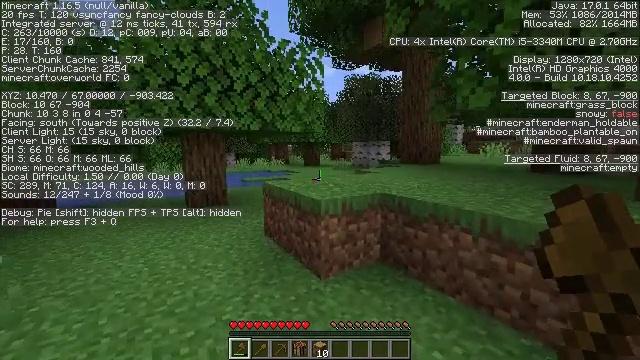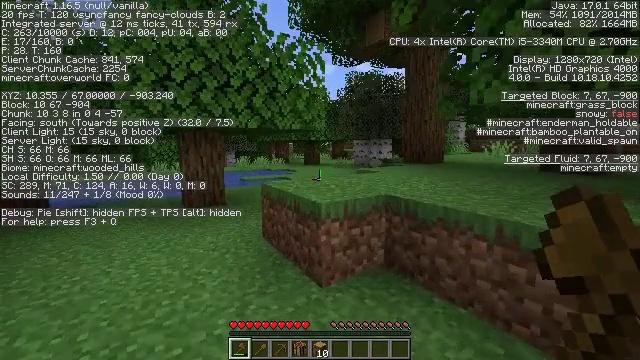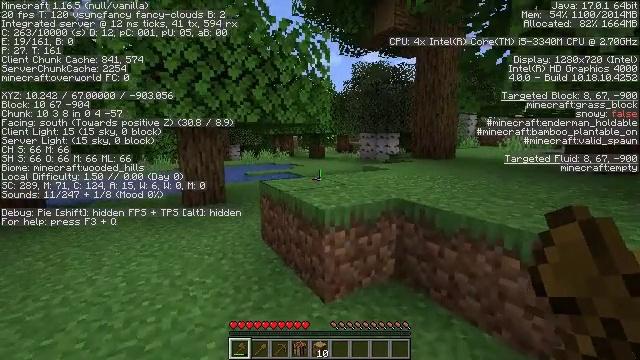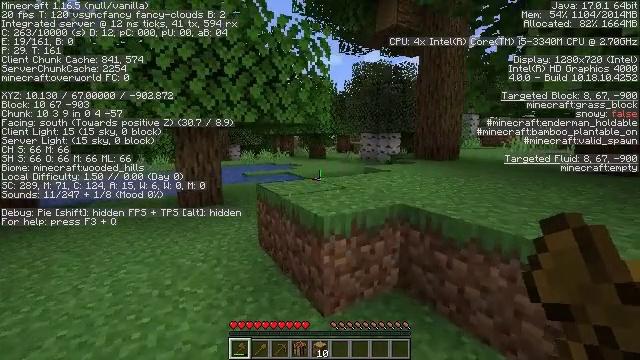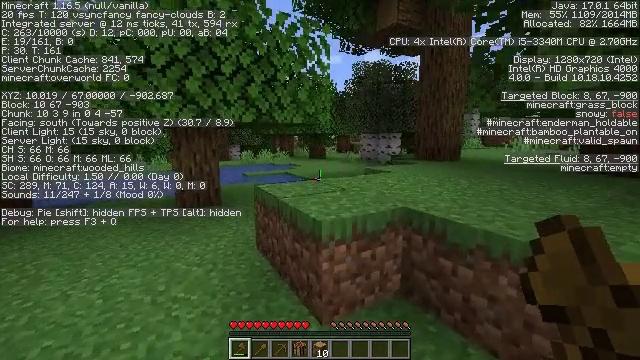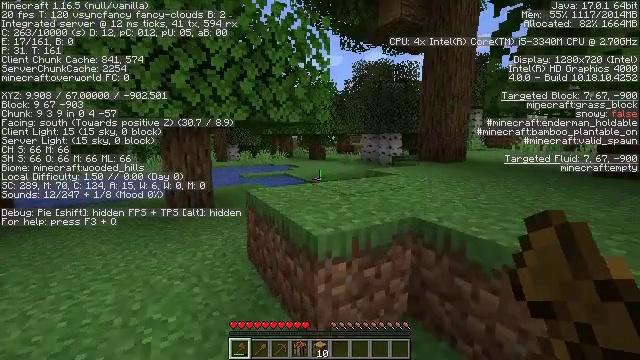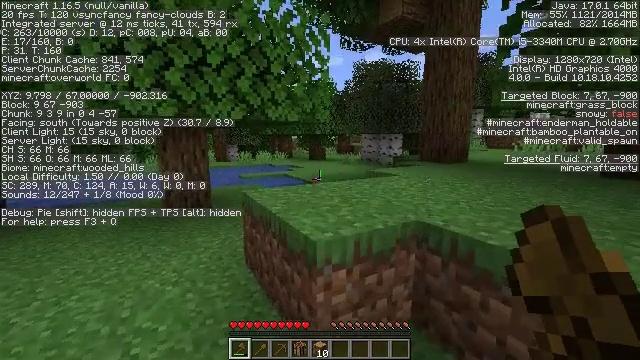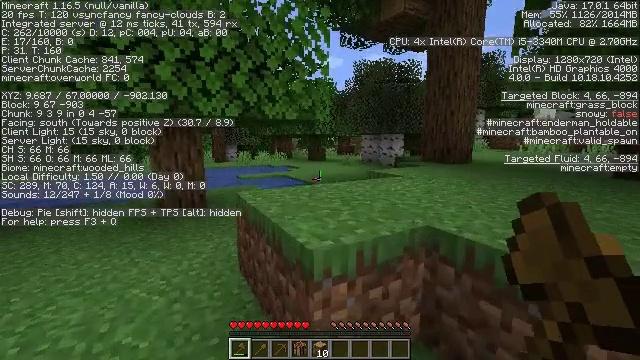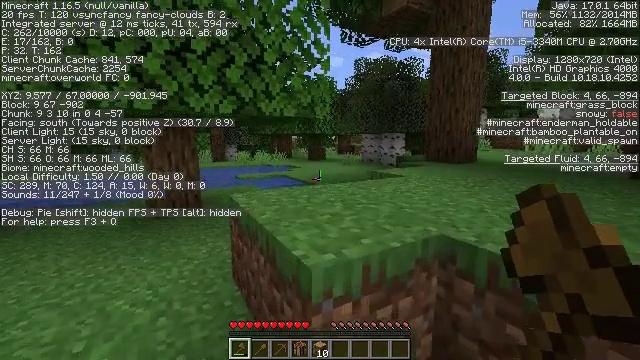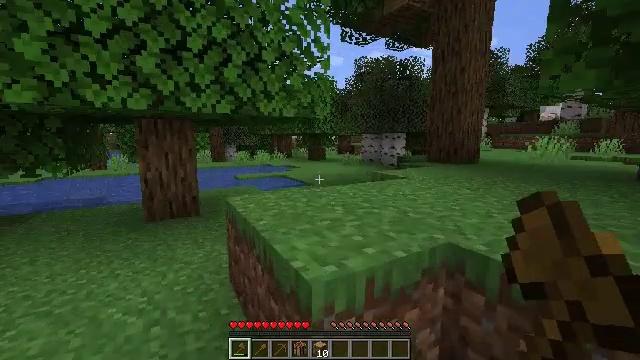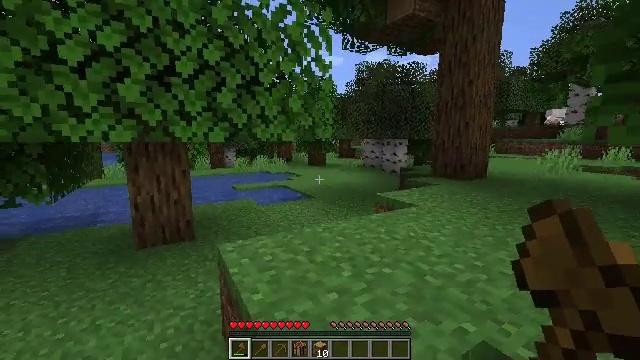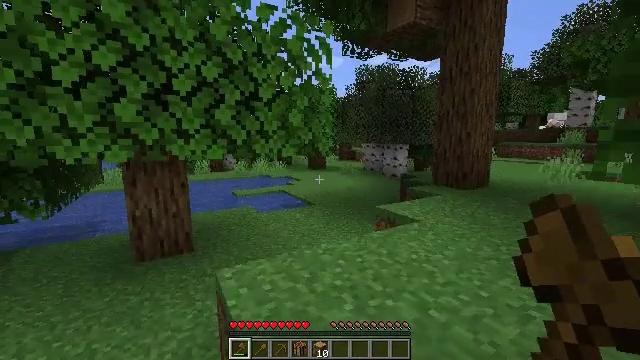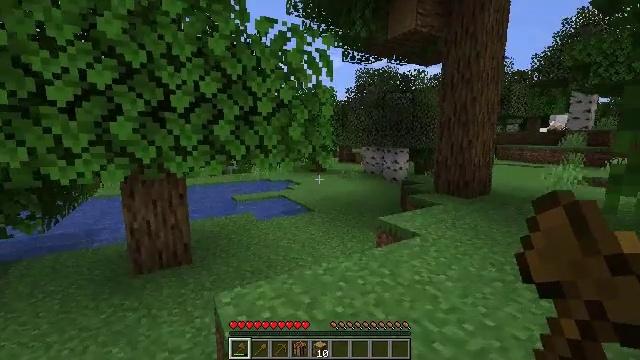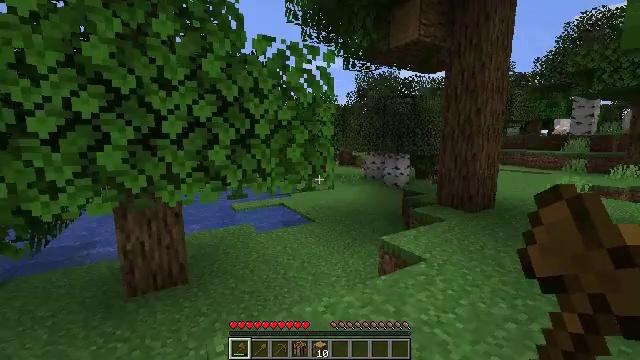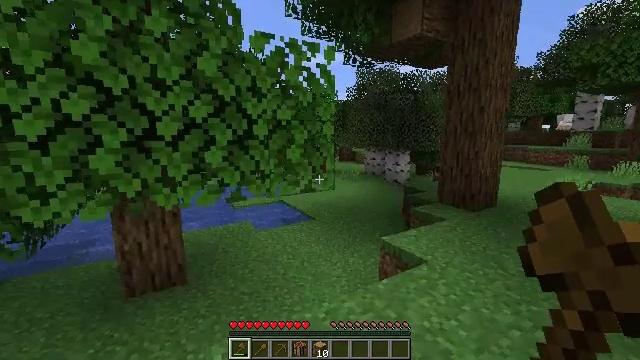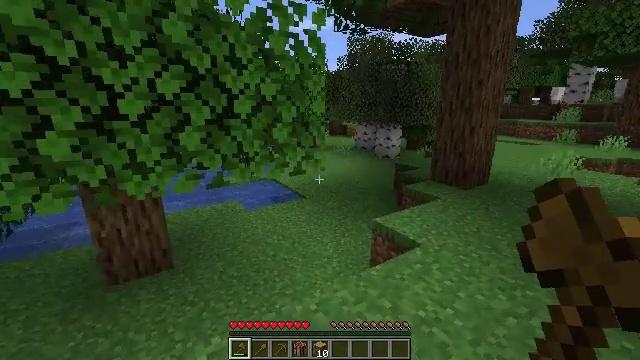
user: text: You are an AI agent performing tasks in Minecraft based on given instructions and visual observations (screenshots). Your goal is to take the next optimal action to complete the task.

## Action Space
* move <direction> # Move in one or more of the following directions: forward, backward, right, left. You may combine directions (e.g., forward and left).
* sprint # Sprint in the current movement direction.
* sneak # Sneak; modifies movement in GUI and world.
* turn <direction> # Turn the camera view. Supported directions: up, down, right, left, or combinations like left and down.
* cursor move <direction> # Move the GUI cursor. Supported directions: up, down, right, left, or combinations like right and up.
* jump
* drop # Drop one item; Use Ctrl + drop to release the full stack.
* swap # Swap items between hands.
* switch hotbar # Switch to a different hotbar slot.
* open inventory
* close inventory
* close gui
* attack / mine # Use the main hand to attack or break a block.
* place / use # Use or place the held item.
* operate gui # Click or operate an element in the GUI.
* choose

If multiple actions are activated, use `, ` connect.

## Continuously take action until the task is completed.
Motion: motion action
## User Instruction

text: Mine the lilac flower.
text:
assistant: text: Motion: move forward
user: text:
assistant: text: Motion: move forward, turn left and down
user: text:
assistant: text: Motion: move forward
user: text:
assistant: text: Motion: move forward
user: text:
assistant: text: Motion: move forward
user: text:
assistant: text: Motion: move forward
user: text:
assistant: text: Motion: move forward
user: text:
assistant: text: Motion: move forward
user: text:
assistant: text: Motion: move forward
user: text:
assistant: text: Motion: move forward, jump
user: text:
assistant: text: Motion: move forward, jump
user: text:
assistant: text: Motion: move forward, jump
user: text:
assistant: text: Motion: move forward, jump
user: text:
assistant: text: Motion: move forward, turn down, jump
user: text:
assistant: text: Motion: move forward, turn right and down, jump
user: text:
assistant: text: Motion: move forward, turn right and down
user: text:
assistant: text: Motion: move forward, turn down
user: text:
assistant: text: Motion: move forward
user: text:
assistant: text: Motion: move forward
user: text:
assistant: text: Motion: move forward, turn right and down
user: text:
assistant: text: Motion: move forward, turn right and down
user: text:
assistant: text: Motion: move forward, turn right and down
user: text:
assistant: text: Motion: move forward, turn right and down
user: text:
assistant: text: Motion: move forward, turn right and down
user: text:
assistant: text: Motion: move forward
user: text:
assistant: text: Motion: move forward, sprint
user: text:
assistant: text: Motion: move forward and move right, sprint
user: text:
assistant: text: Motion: move forward and move right, sprint
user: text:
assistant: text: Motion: move forward and move right, sprint, turn right and up
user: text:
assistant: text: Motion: move forward and move right, sprint, turn right and up